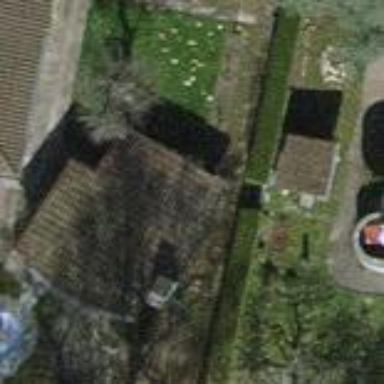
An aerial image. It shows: Shed building.